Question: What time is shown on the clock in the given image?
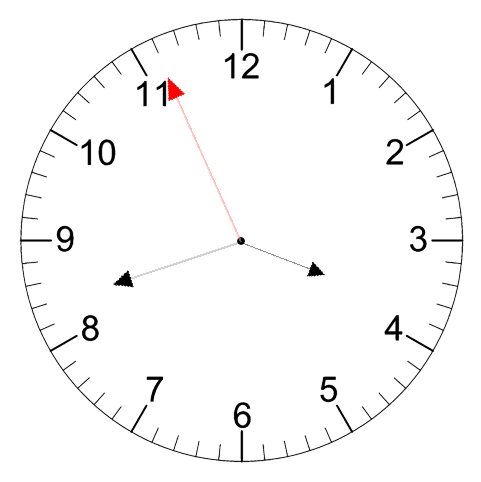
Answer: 03:41:56